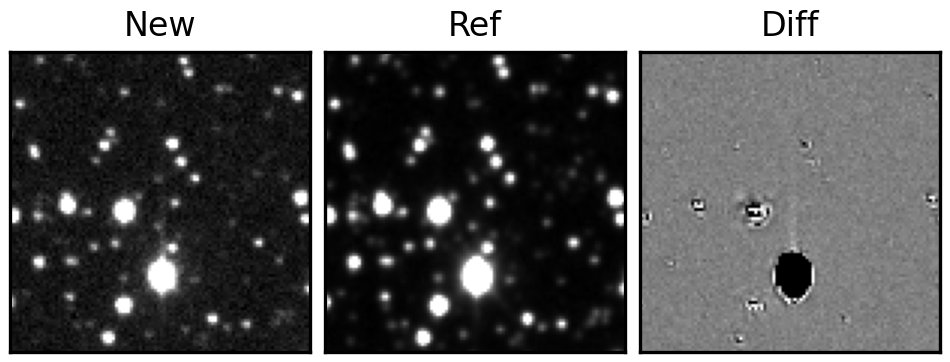
Label: bogus